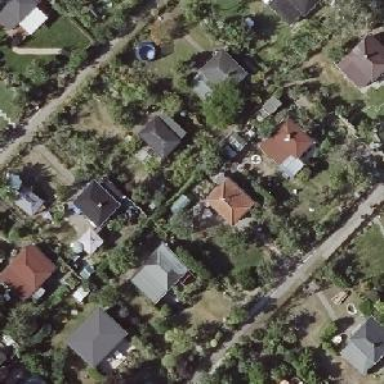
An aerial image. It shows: Plot in the allotments.